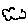
Label: cloud